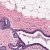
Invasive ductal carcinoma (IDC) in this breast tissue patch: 0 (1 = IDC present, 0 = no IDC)